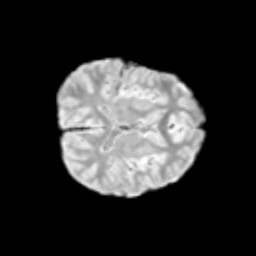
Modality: T2w
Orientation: axial
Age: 9
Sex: male
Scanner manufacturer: siemens
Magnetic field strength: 3 T
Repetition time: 3.8 s
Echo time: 0.07 s